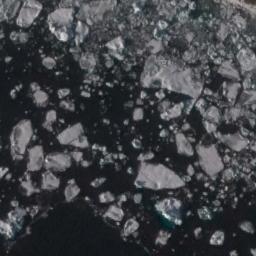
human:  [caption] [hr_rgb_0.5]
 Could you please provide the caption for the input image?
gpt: There are many ice on the deep blue sea .

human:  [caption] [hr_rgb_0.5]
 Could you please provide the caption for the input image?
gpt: Countless ice cubes of various sizes are connected into a loose, Large piece floating on the blue sea .

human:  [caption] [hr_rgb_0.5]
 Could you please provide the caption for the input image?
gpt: A lot of small pieces of sea ice float in the deep blue sea .

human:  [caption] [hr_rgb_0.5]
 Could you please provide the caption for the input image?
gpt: Sea ice is surrounded by water .

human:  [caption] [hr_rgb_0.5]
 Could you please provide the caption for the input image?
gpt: There are many pieces of sea ice .